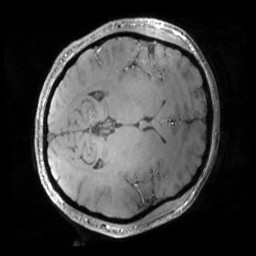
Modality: MP2RAGE
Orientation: axial